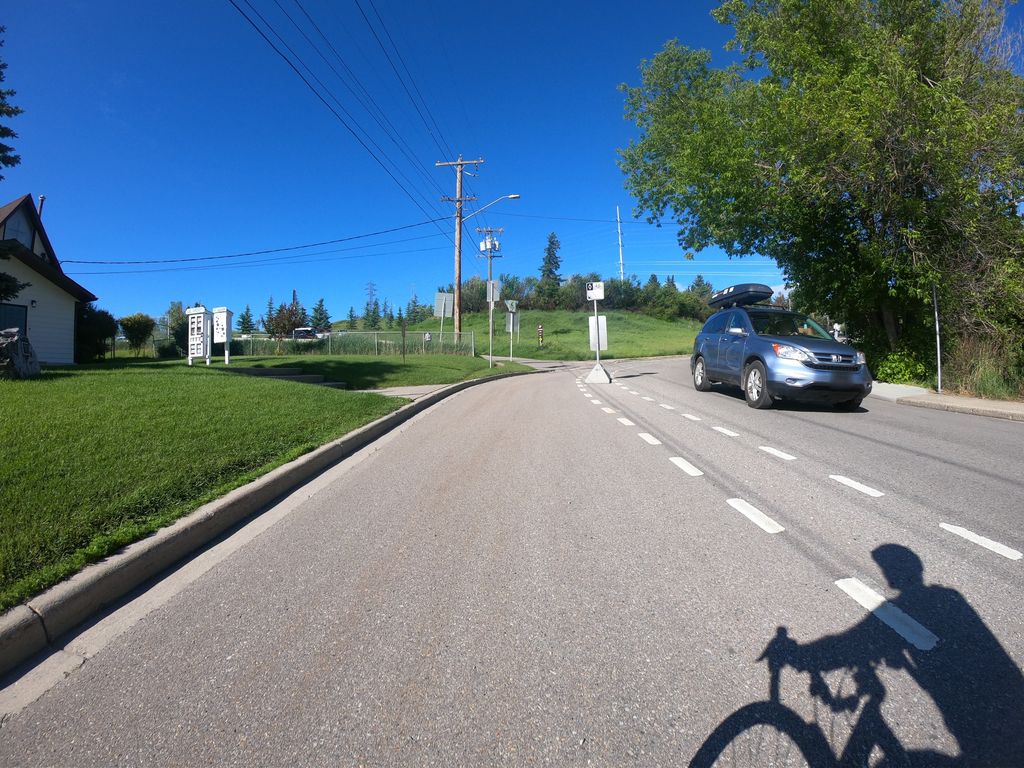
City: calgary